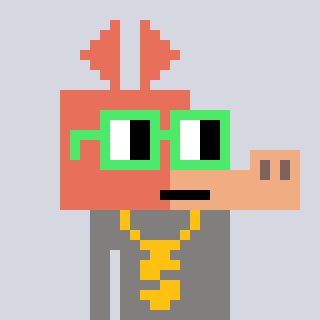
a pixel art character with square light green glasses, a aardvark-shaped head and a bluegrey-colored body on a cool background